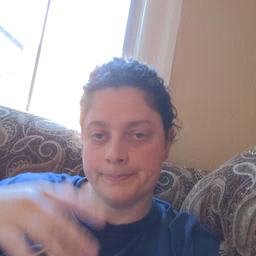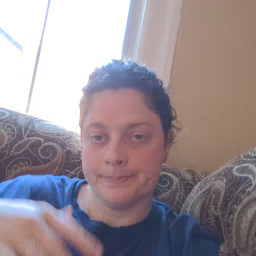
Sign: lips